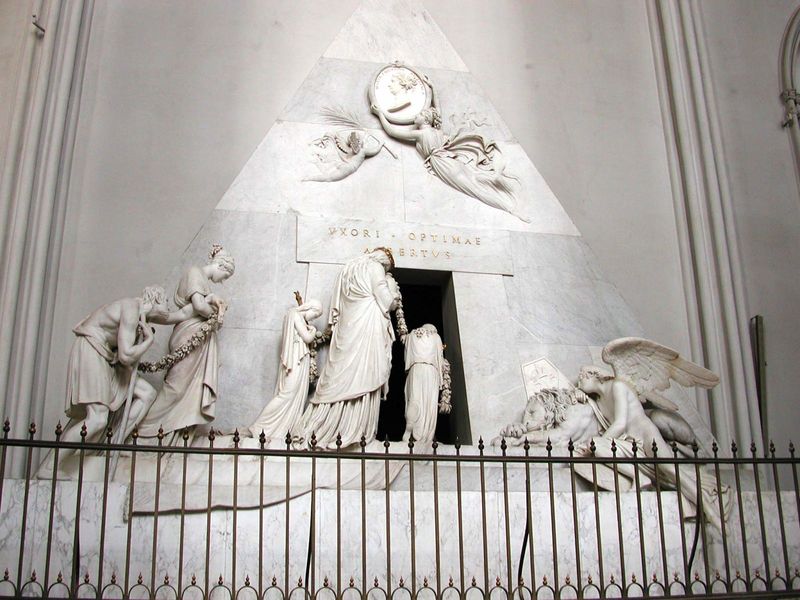
Titel: Marmorgarbdenkmal für Erzherzogin Marie Christine
Künstler: Antonio Canova
Standort: Wien, Hofpfarrkirche St. Augustin (EU - AUT)
Schlagwörter: marmor, engel, palmwedel, girlanden, löwe, löwenmännchen